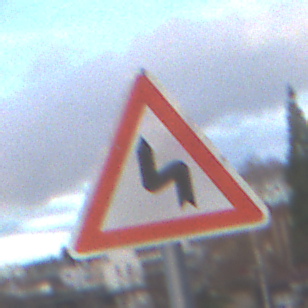
Verkehrszeichen: DoppelkurveZunaechstLinks
Umgebung: Outdoor, Suburban
Tageszeit: SunriseSunset
Wetter: PartlyCloudy
Licht: Natural
Jahreszeit: NotSpecified
Kontrast: LowContrast